Question: i have a problem with the rounding that MATLAB does (automatically). In my loop the time increases by 0.05 second each time, or if there is a special circumstance, it will add a time value in between. So in order to get the next value, i used
'''
floor((t(n-1)/dt)*dt+dt
'''
to calculate the next time value. Since floor((t(n-1)/dt) would calculate the amount of steps of 0.05 seconds so far, and it would it then multiply again with this timestep and add another step to get the next value. Even if the current time is not a multiple of 0.05, the next time step will be. Exactly what i wanted.
However matlab does some rounding i do not understand, see the screenshot below.
I even added a tolerance of 10^-14 to counter the roundings, but when the time becomes larger, the roundings will become larger than the tolerance.
As you can see in the screenshot, dividing 32.05 by 0.05 gives 640.9999999999999 instead of 641. And in my script this causes the loop to go on forever, since this is floored back to 640, meaning the time will never increase anymore and will stay at 32.05 at every loop.
*I need 10 reputation at least for an image, so here is a link: <URL>

Is there any way to solve this issue?
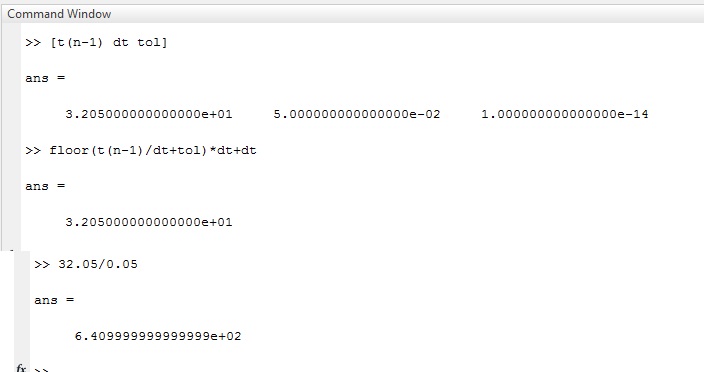
Answer: Divakar gave me the hint towards the proper answer.
it was solved by using
'''
t(n) = floor((eps(t(n-1))+t(n-1))/dt)*dt+dt;
'''
But most likely an alternative solution would be the suggestion of Mendi Barel, to convert the time to miliseconds so that all numbers are integers.
Thank you all for the help and this question is solved now.